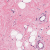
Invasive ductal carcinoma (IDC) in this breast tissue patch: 0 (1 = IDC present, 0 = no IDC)